Field crop: maize
Growth stage: 1
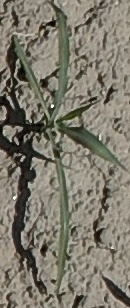
Species: sorghum